Brain MRI study timepoint: preop
T1CE (contrast-enhanced T1) slice:
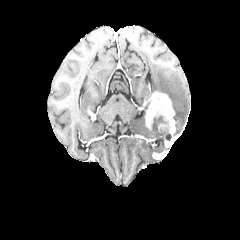
T2-FLAIR slice:
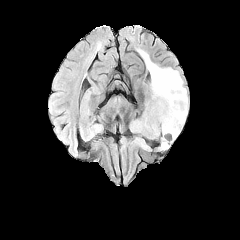